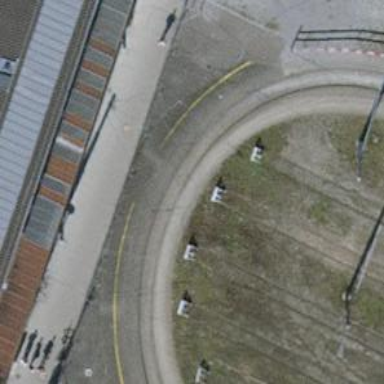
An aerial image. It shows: Railway buffer stop.